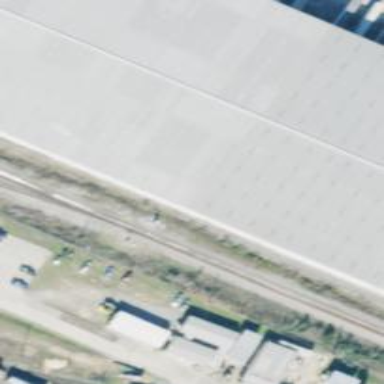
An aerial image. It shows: Loading dock along railway.